The image is a wavelet scalogram (time versus scale/frequency) of a rolling-element bearing's vibration signal. Diagnose the bearing from this image, choosing from: normal, inner_race, outer_race, ball.
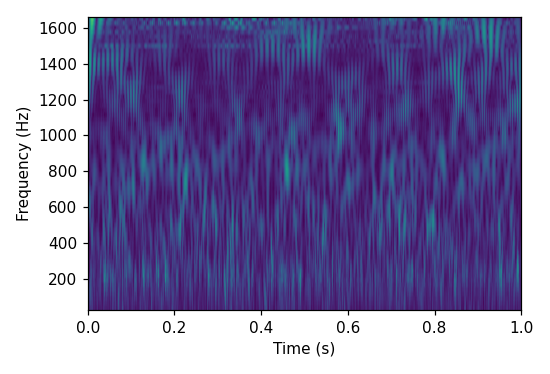
Answer: normal